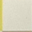
Piece: xx